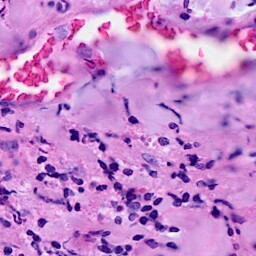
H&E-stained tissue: Breast